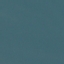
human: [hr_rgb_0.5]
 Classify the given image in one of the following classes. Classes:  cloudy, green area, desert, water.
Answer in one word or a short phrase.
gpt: water